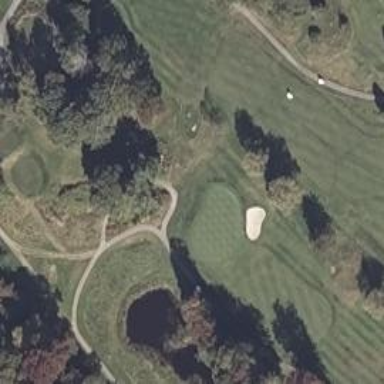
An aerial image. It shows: Golf hole.